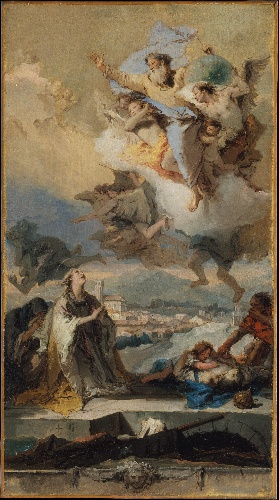
Title: Saint Thecla Praying for the Plague-Stricken
Artist: Giovanni Battista Tiepolo
Artist bio: Italian, Venice 1696–1770 Madrid
Date: 1758–59
Object type: Painting, sketch
Classification: Paintings
Medium: Oil on canvas
Dimensions: 32 x 17 5/8 in. (81.3 x 44.8 cm)
Department: European Paintings
Credit line: Rogers Fund, 1937
Accession year: 1937
Repository: Metropolitan Museum of Art, New York, NY
Tags: Men|Women|Saints|Angels|God the Father